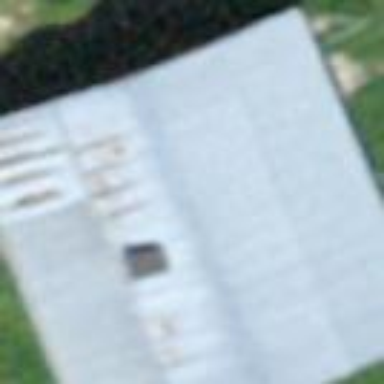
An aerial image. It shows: Cabin.